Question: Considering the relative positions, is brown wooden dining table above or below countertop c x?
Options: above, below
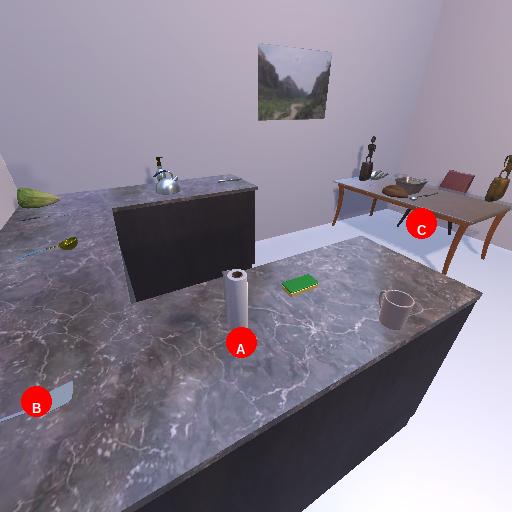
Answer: above